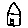
Label: house